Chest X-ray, AP view. Patient: 47 years old, sex M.
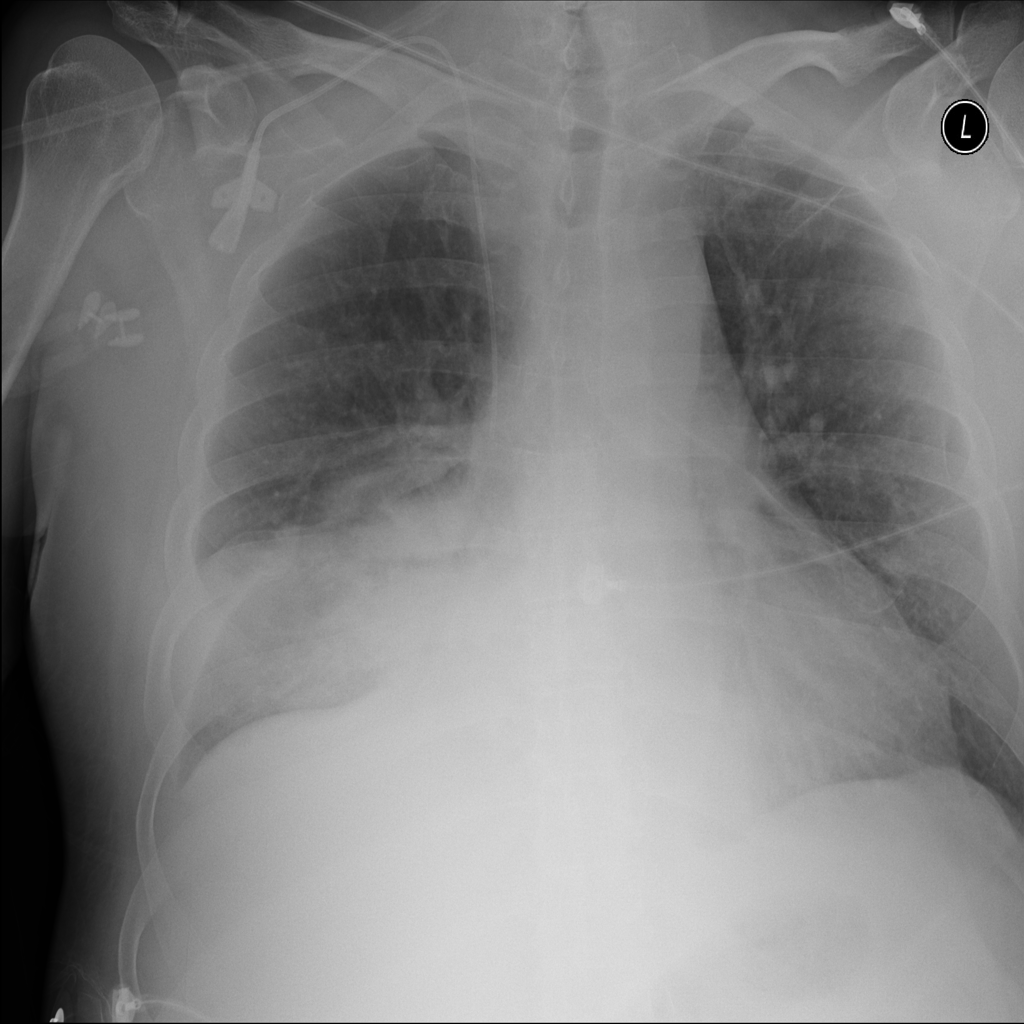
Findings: Atelectasis, Infiltration